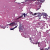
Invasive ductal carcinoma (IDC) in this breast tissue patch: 0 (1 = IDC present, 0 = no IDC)